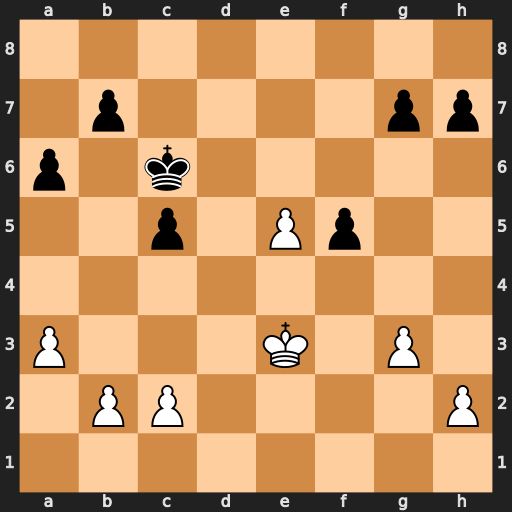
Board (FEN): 8/1p4pp/p1k5/2p1Pp2/8/P3K1P1/1PP4P/8
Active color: w
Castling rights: -
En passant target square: -
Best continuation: Kf4 g6 Kg5 Kd7 Kf6